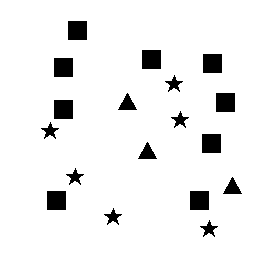
Squares: 9
Triangles: 3
Stars: 6
Total shapes: 18